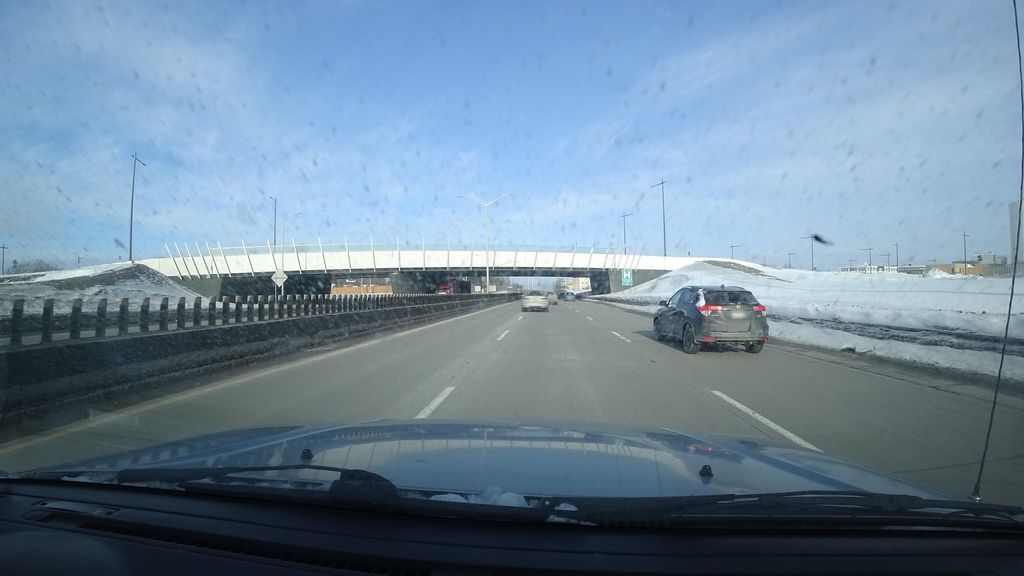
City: quebec_city